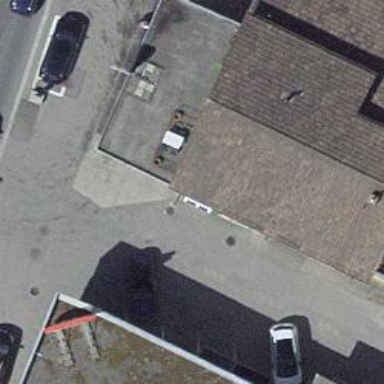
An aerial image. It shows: Convenience shop.